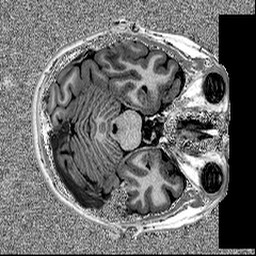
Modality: MP2RAGE
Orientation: axial
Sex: female